Question: I am trying to make a plot with multiple lines and with stat_summary defining the mean values. When I apply 'geom_errorbar()', some of them are placed with a some distance to mean indications, which means, that some of them are 'flying'. What is happening?
Thanks!
My code:
'''
#First I add another data set with SE, SD and mean.
cdata <- ddply(data2, c("OGTT","Treatment"), summarise,
N = sum(!is.na(Glucose)),
mean = mean(Glucose, na.rm=TRUE),
sd = sd(Glucose, na.rm=TRUE),
se = sd / sqrt(N))
#Then I merge it with my original data
totalglu<-merge(data2,cdata)
#Then I make the ggplot
p<-ggplot(data=totalglu, aes(x = factor(OGTT), y = Glucose, group = StudyID, color=StudyID)) +
geom_line() +
facet_grid(End.start ~Treatment)+
stat_summary(aes(group = Treatment), geom = "point", fun.y = mean, shape = 16, size = 2) +
theme(legend.position="none") +
labs(x = "OGTT time points (min)",y= "Glucose (mmol/l)")+
geom_errorbar(aes(ymin=mean-se,ymax=mean+se), width=.1, colour="black")
p
'''

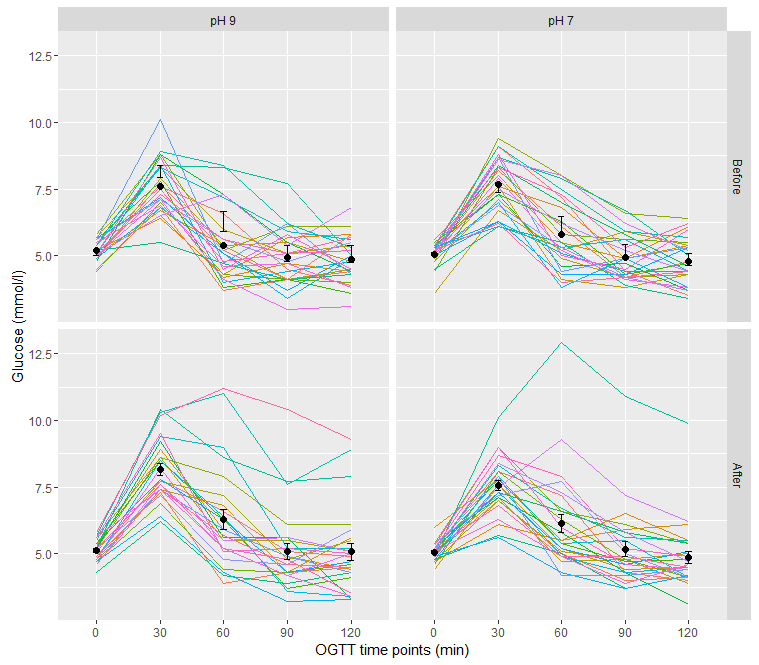
Answer: It appears that you are not using 'End.start' when calculating the bars, but it is being used by 'stat_summary' because of the faceting.
Try:
'''
cdata <- ddply(data2, c("OGTT","Treatment","End.start"), summarise,
N = sum(!is.na(Glucose)),
mean = mean(Glucose, na.rm=TRUE),
sd = sd(Glucose, na.rm=TRUE),
se = sd / sqrt(N))
#Then I merge it with my original data
totalglu<-merge(data2,cdata)
#Then I make the ggplot
p<-ggplot(data=totalglu, aes(x = factor(OGTT), y = Glucose, group = StudyID, color=StudyID)) +
geom_line() +
facet_grid(End.start ~Treatment)+
stat_summary(aes(group = Treatment), geom = "point", fun.y = mean, shape = 16, size = 2) +
theme(legend.position="none") +
labs(x = "OGTT time points (min)",y= "Glucose (mmol/l)")+
geom_errorbar(aes(ymin=mean-se,ymax=mean+se), width=.1, colour="black")
p
'''
Though, without the actual starting data, I am not quite sure what 'data2' looks like, or how 'ddply' is affecting things. Instead, I might suggest skipping making 'cdata' altogether, and just using:
'''
ggplot(data=totalglu, aes(x = factor(OGTT), y = Glucose, group = StudyID, color=StudyID)) +
geom_line() +
facet_grid(End.start ~Treatment)+
stat_summary(aes(group = Treatment), fun.data = mean_cl_normal) +
theme(legend.position="none") +
labs(x = "OGTT time points (min)",y= "Glucose (mmol/l)")
'''